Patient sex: M
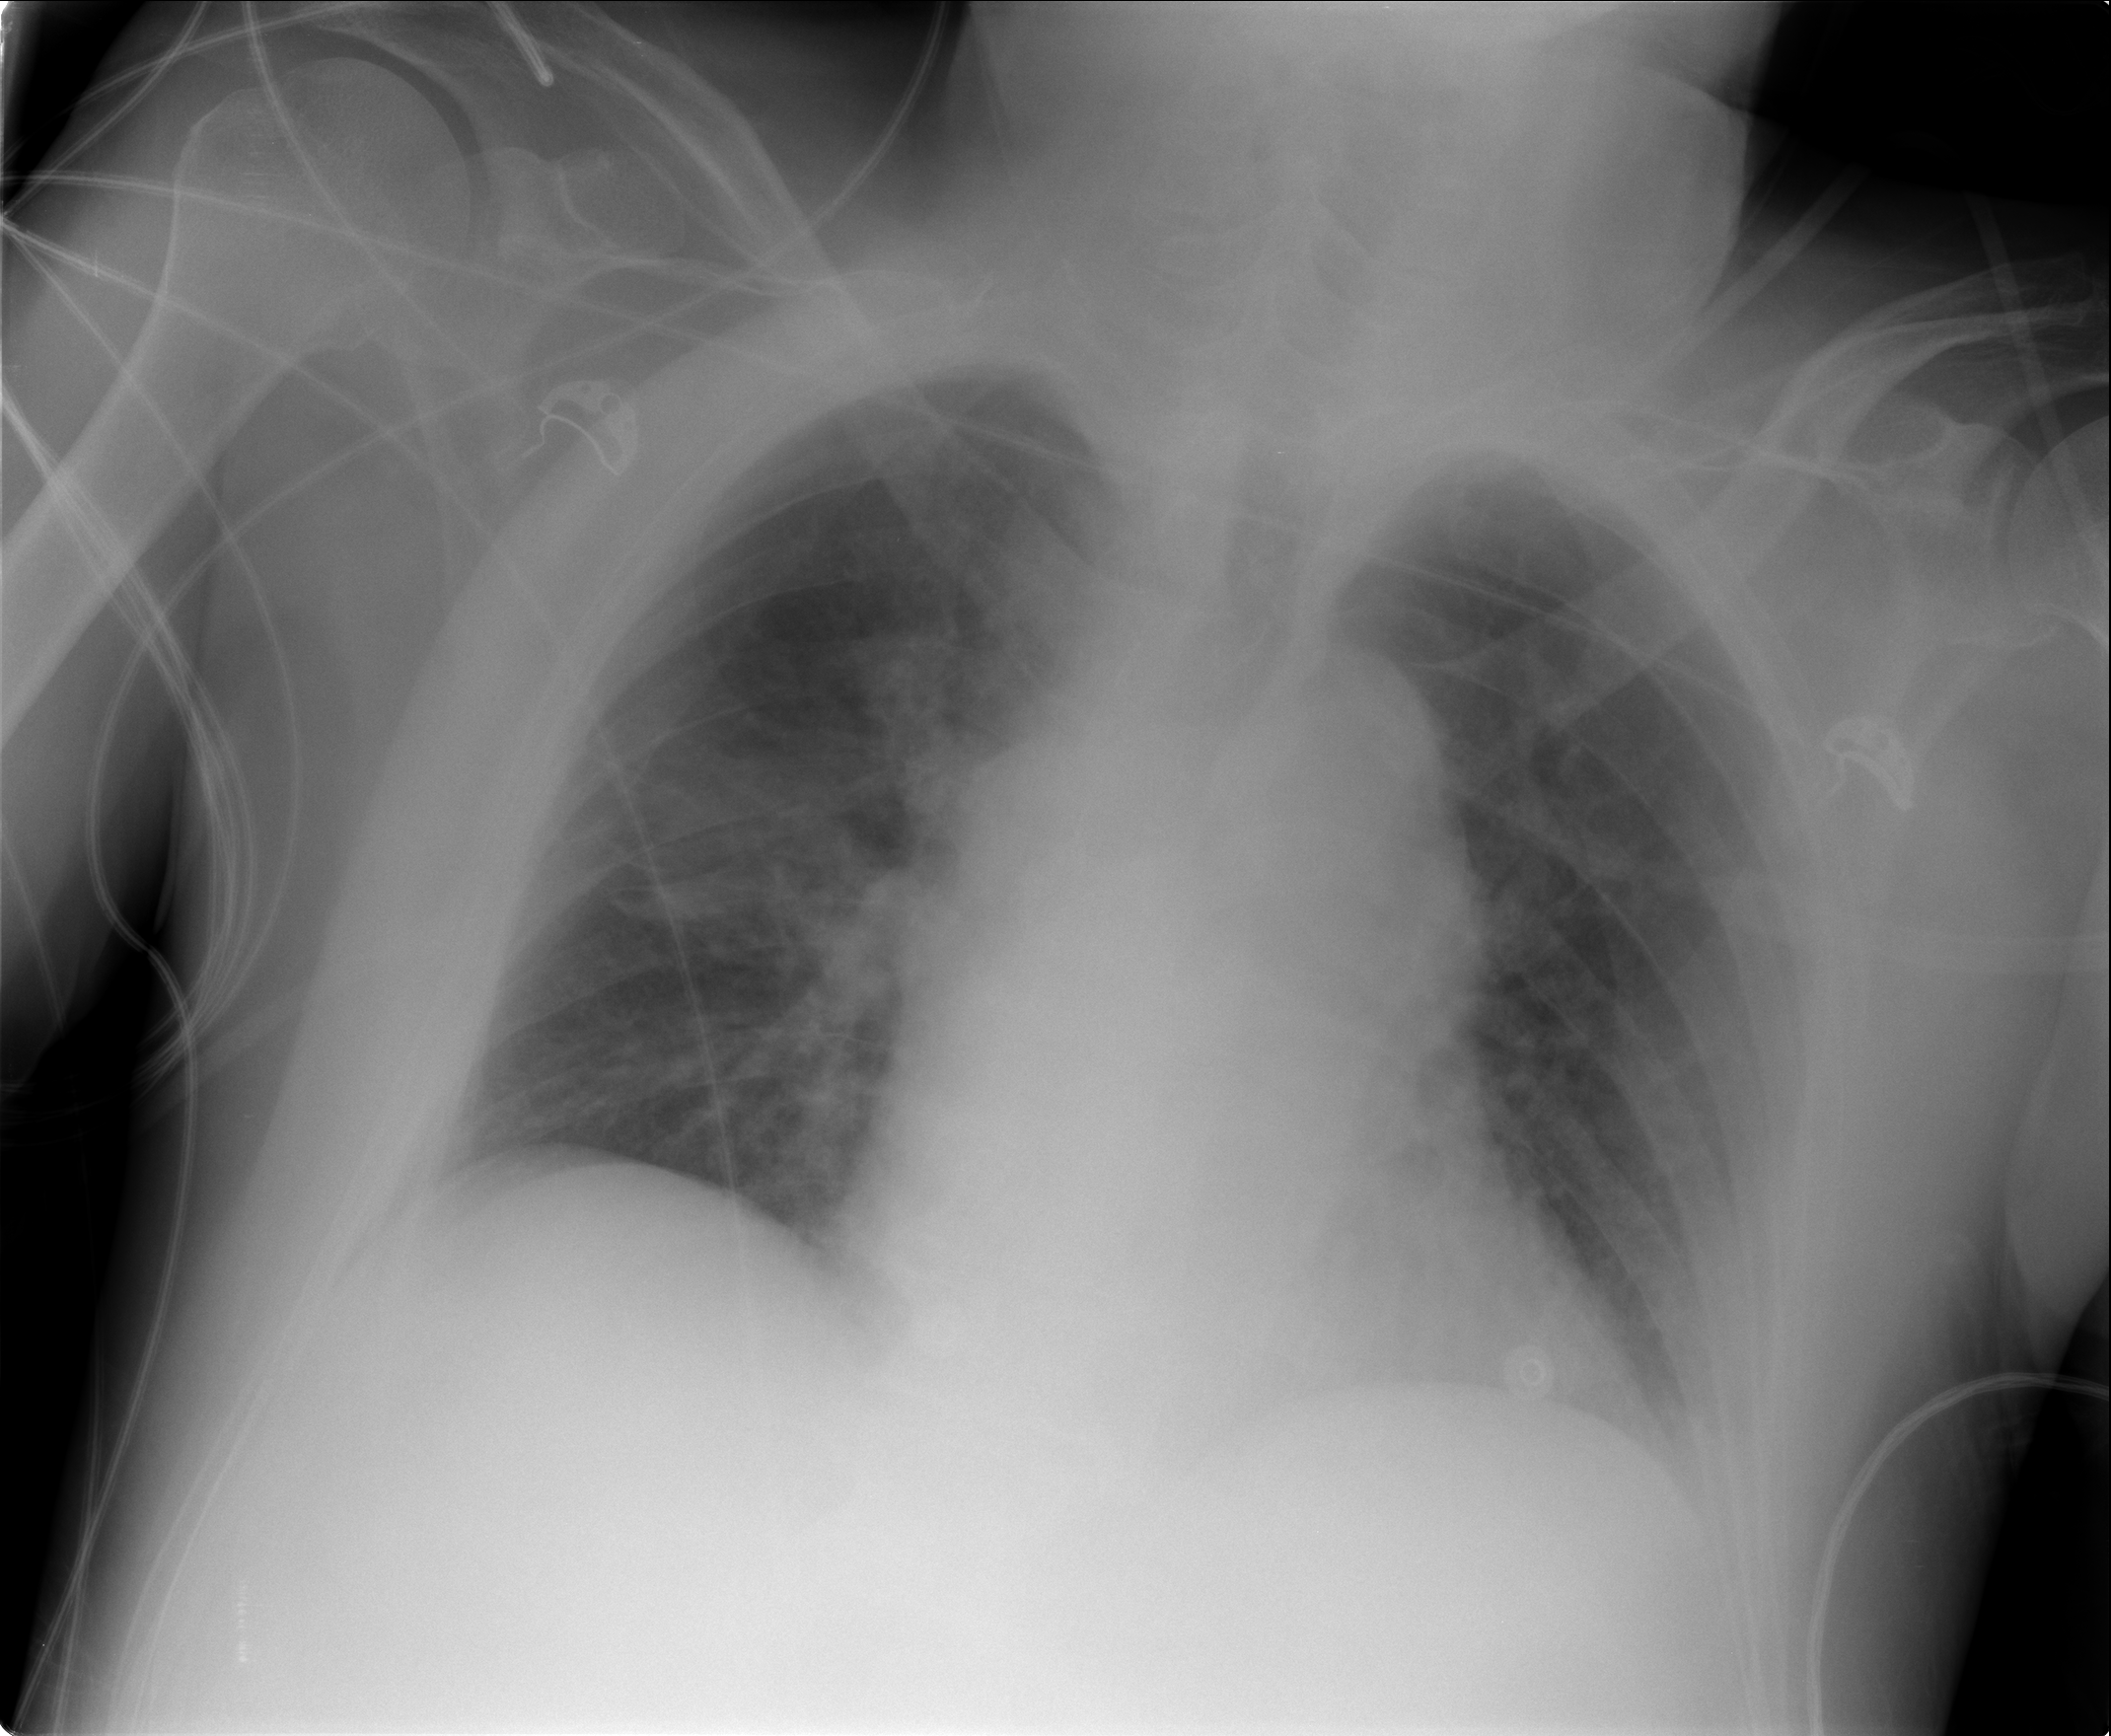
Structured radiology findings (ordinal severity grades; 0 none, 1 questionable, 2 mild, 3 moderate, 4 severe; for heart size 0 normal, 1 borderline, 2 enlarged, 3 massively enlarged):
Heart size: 0
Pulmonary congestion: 0
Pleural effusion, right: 0
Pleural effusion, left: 2
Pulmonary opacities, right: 2
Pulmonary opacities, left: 0
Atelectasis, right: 0
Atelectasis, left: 0